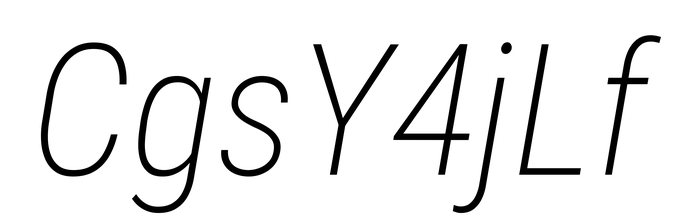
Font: Roboto-Italic_Condensed_ExtraLight_Italic